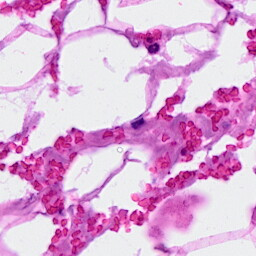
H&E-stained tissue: Breast